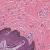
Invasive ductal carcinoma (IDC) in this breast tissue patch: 0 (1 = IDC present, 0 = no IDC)